Field crop: tomato
Growth stage: 1
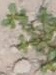
Species: portulaca